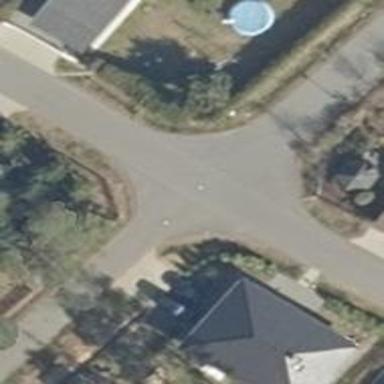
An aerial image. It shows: Asphalt road in residential area.